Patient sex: M
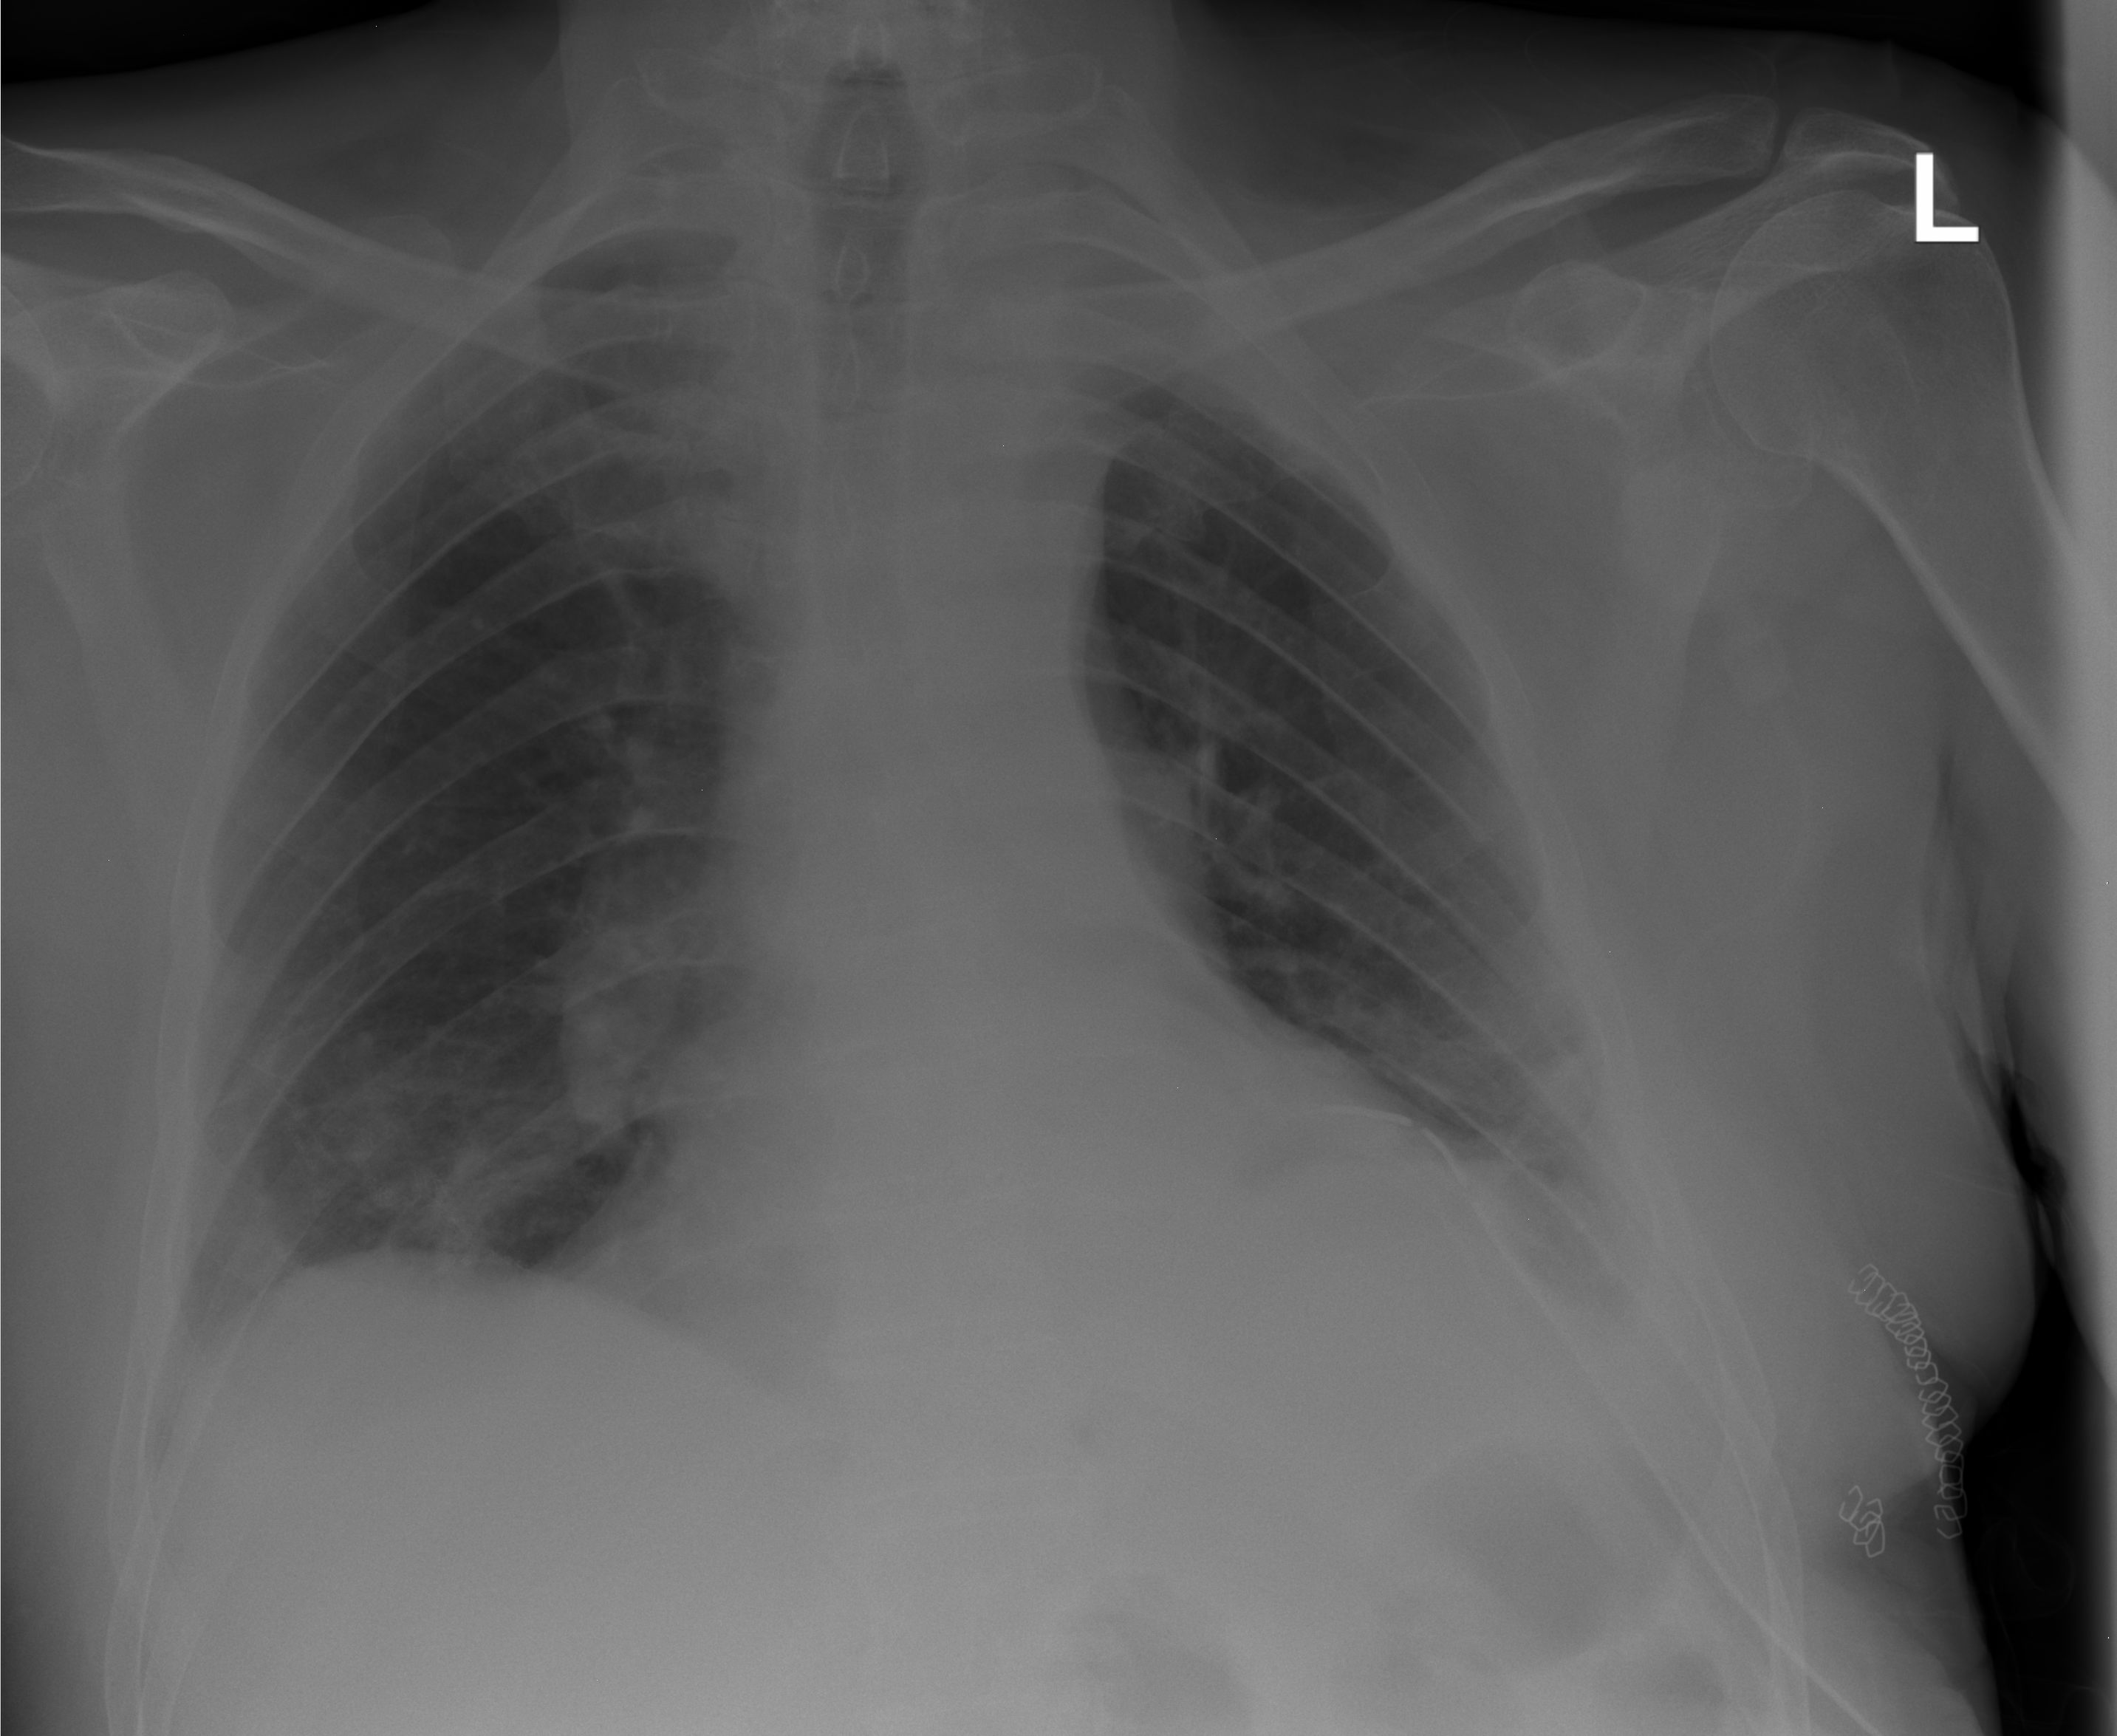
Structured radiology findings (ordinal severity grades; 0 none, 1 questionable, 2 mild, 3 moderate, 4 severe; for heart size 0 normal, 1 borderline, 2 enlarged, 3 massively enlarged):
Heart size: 1
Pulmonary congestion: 0
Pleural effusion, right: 0
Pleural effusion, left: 2
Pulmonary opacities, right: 0
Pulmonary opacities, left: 0
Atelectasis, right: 1
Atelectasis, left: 2